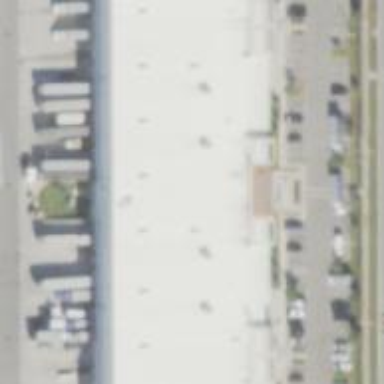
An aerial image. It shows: Warehouse building.